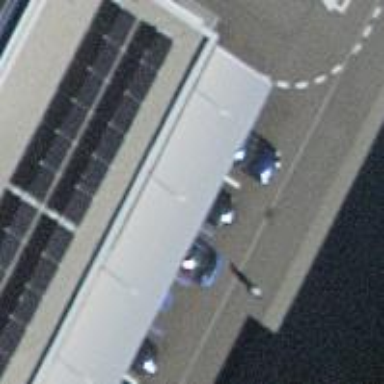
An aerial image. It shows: Charging station.